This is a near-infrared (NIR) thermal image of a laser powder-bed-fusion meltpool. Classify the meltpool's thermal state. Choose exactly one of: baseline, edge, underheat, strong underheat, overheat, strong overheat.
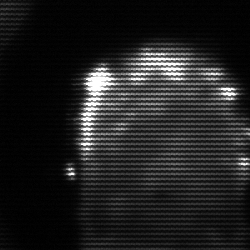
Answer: baseline